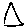
Label: triangle